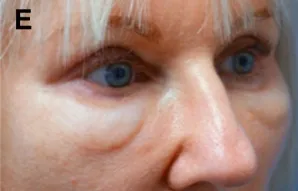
A 58-year-old female with post-hyaluronic acid recurrent eyelid edema was treated with a combination of hyaluronidase, fractionated radiofrequency microneedling, and CO2 laser resurfacing (Case 4). (B, D, F) The posttreatment photographs were captured 9 months after treatment.
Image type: medical_photograph (other_medical_photograph)